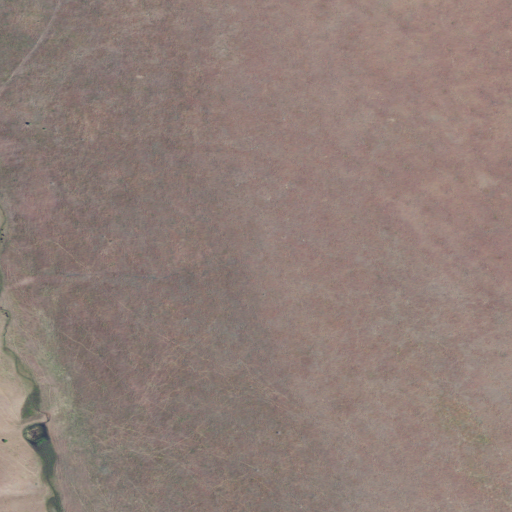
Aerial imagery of bench in Oregon named Prairie City Bench containing grassland and shrub